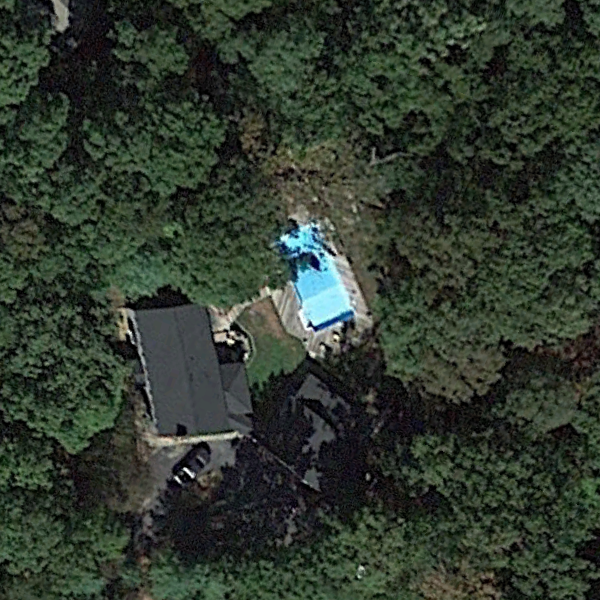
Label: SparseResidential